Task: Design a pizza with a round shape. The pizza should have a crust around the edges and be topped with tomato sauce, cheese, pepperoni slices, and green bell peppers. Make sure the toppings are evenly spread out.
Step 518:
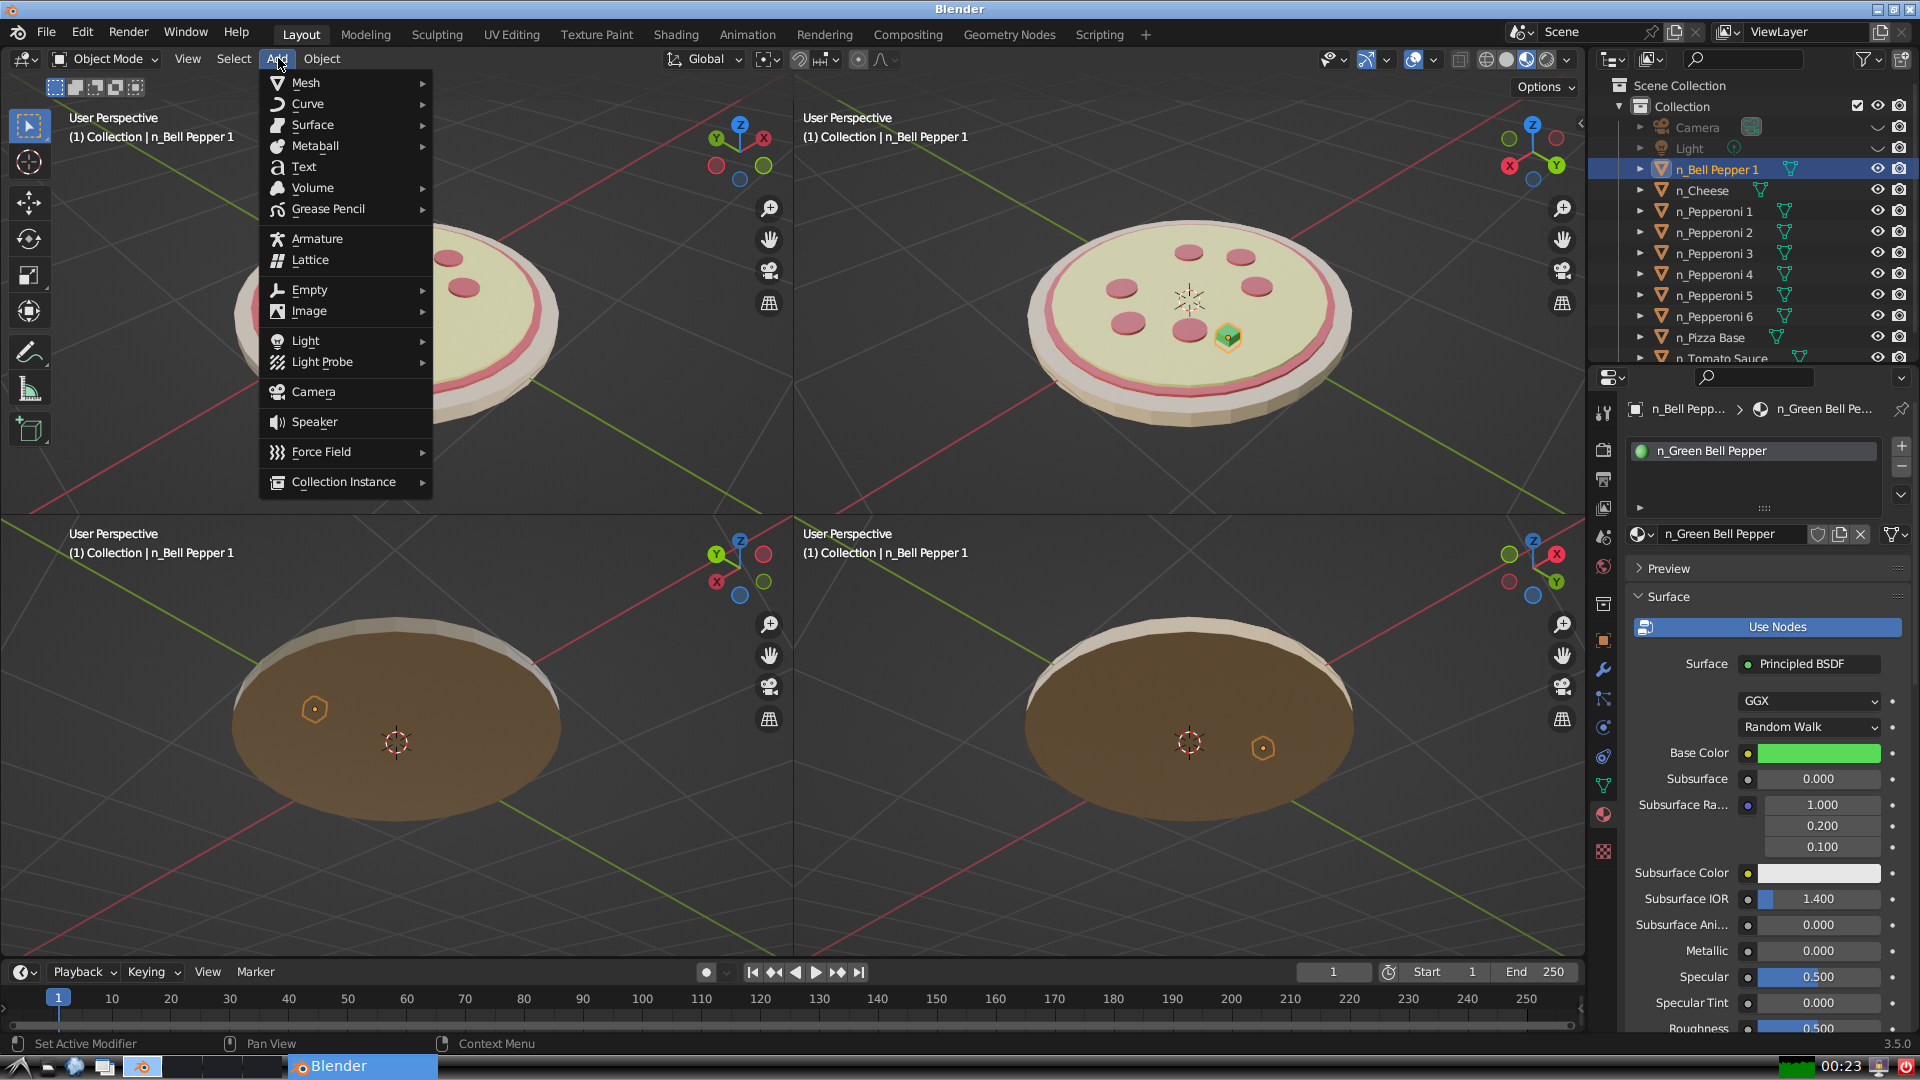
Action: {"mouse_move": [304, 82]}